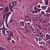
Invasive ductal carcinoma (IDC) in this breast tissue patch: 1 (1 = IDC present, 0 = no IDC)